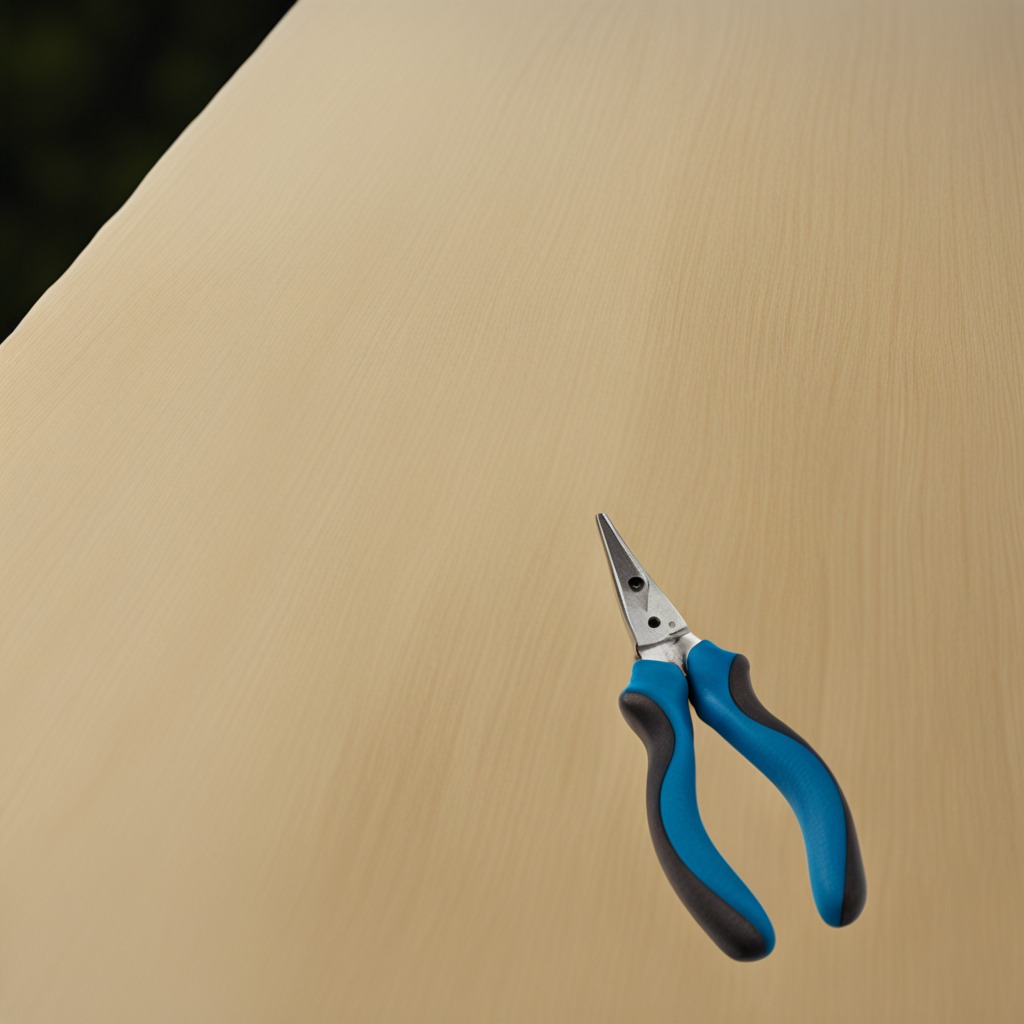
A plier lying on the plywood surface in a paint workshop lit by afternoon window light.